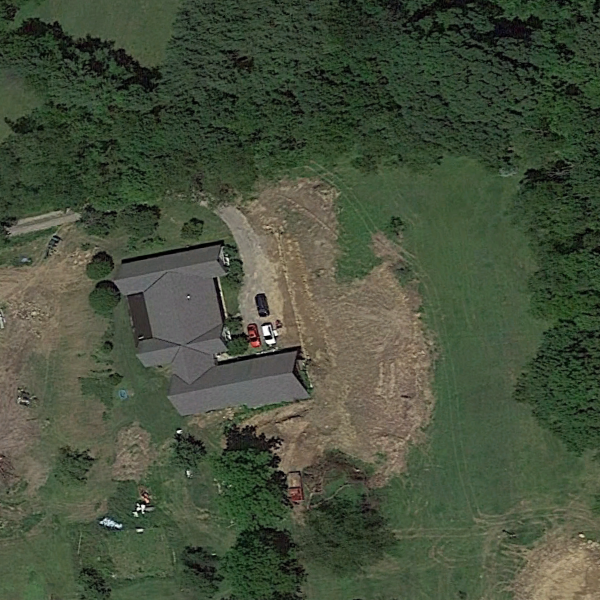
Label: SparseResidential